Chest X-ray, PA view. Patient: 52 years old, sex F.
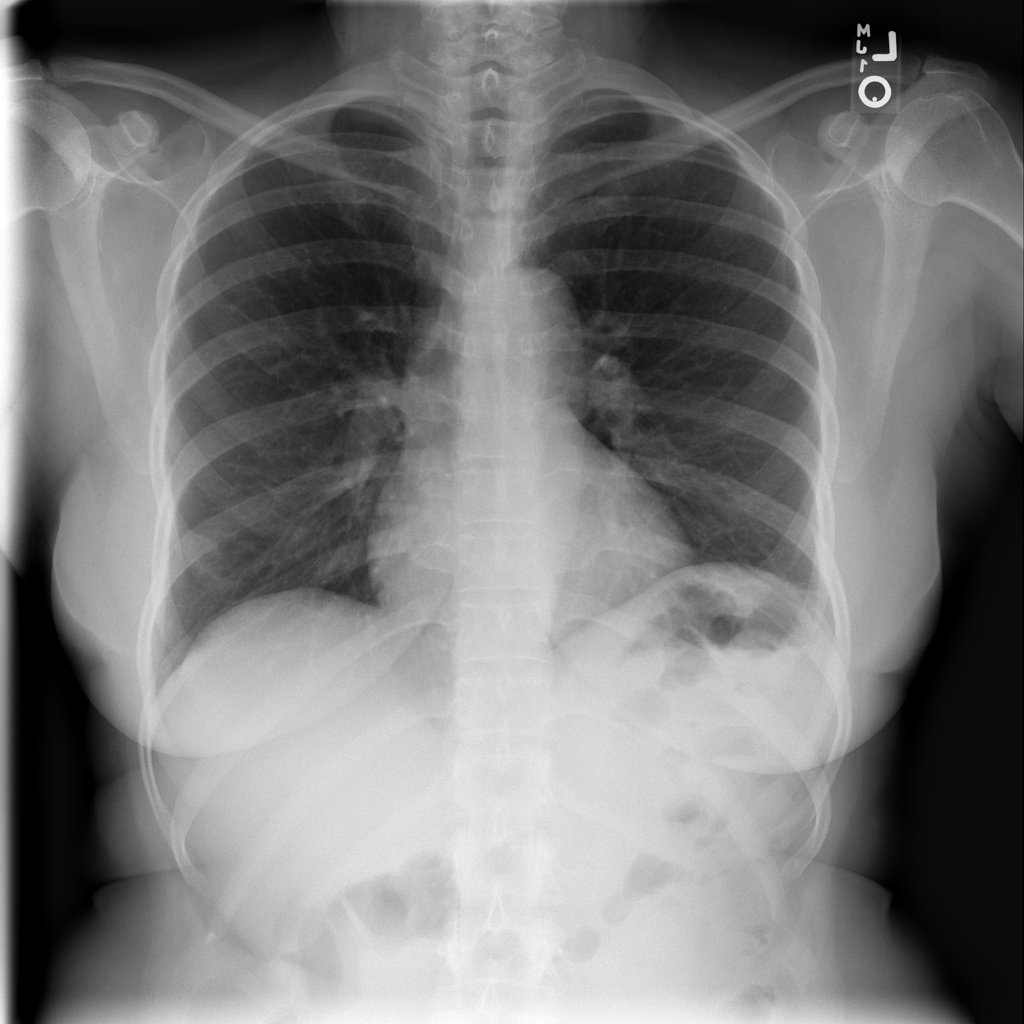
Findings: No Finding